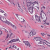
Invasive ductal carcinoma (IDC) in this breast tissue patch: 1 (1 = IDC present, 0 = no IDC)